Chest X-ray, PA view. Patient: 27 years old, sex F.
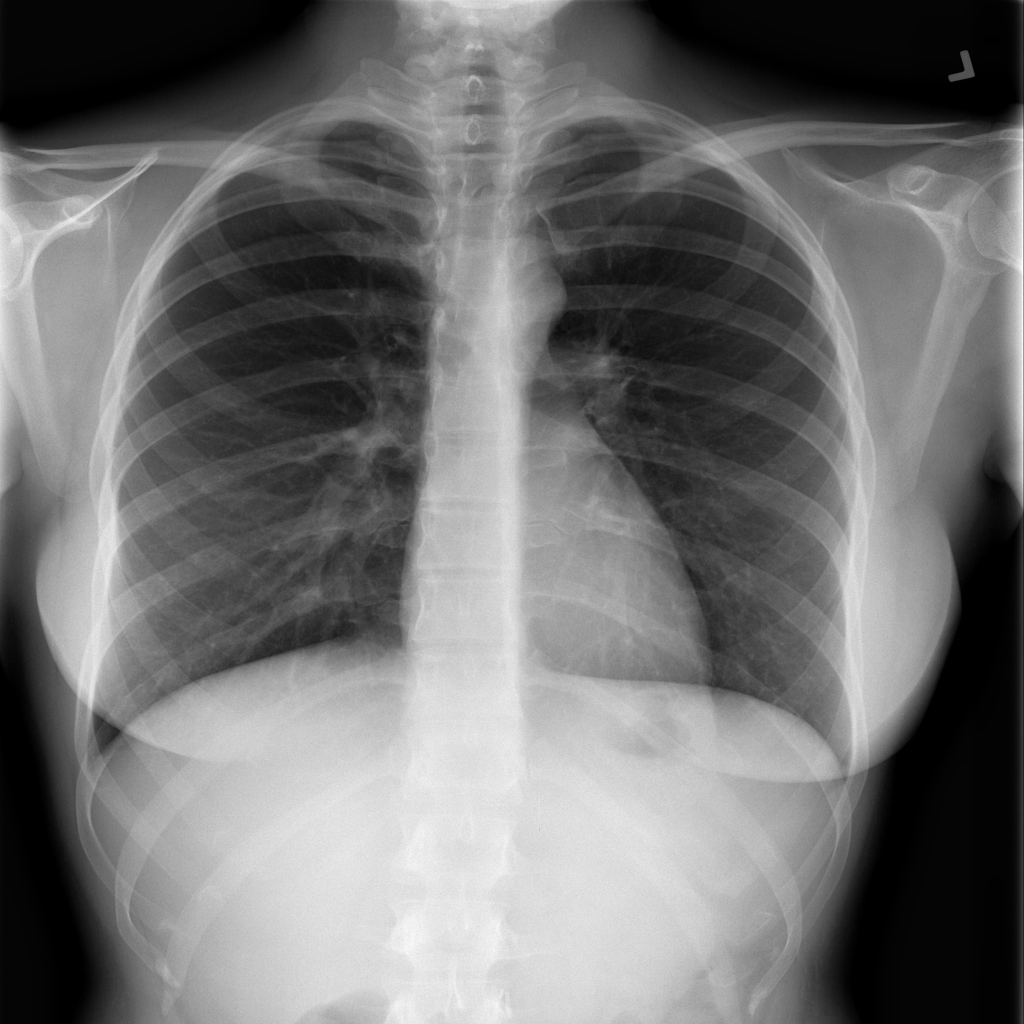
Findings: No Finding